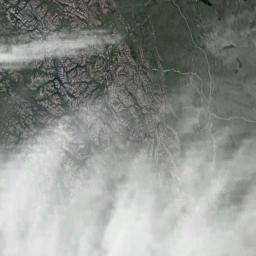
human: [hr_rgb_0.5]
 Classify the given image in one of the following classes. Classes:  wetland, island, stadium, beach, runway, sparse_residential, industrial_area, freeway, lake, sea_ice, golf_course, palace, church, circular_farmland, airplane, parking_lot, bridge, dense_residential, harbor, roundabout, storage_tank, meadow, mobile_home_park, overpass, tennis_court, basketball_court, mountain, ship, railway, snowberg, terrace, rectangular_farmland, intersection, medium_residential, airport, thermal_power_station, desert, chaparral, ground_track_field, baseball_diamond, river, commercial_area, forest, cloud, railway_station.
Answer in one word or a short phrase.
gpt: cloud